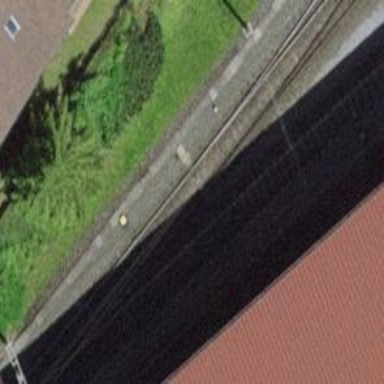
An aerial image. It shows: Single railway track with electrification through contact line.